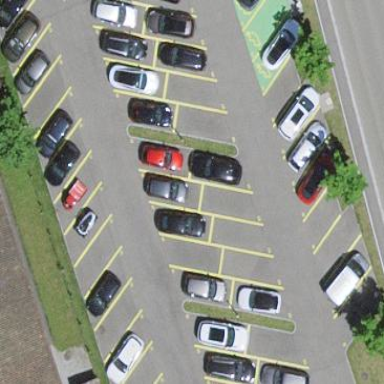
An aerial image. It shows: Road serving as parking aisle.